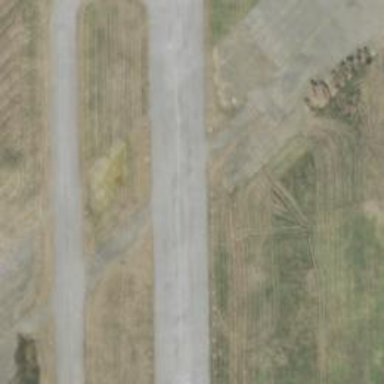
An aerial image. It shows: Runway surface made of asphalt at airport.